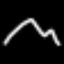
Label: squiggle